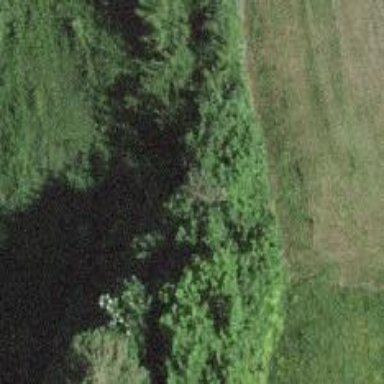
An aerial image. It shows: Hedge acting as barrier.